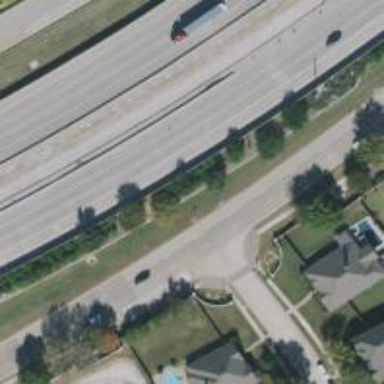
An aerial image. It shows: Secondary road with frontage road.